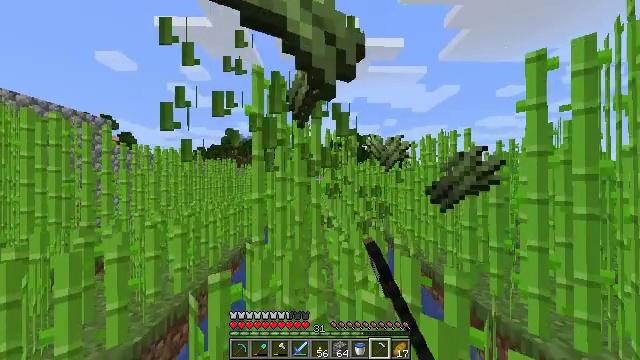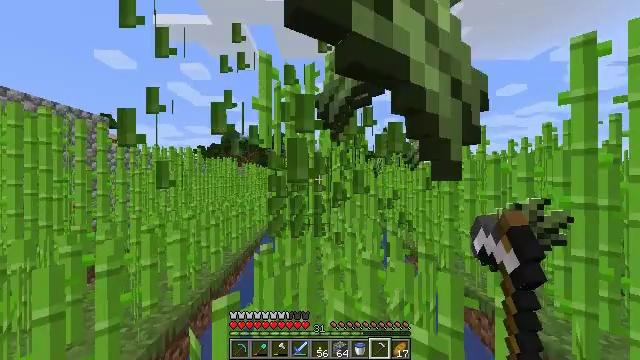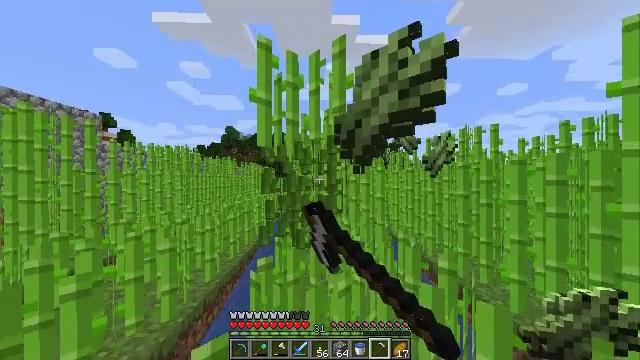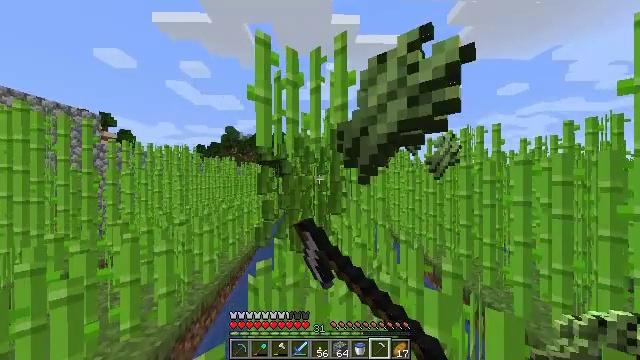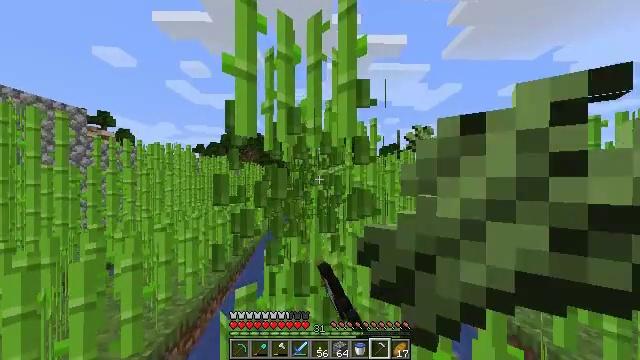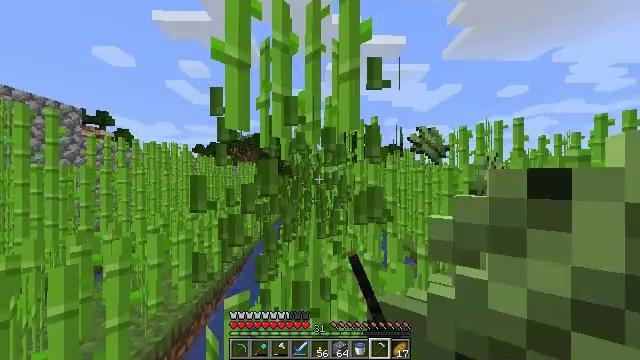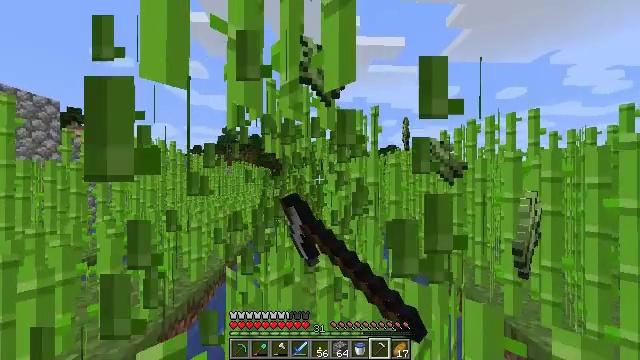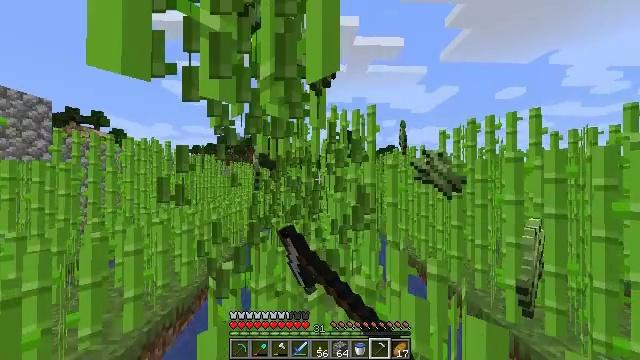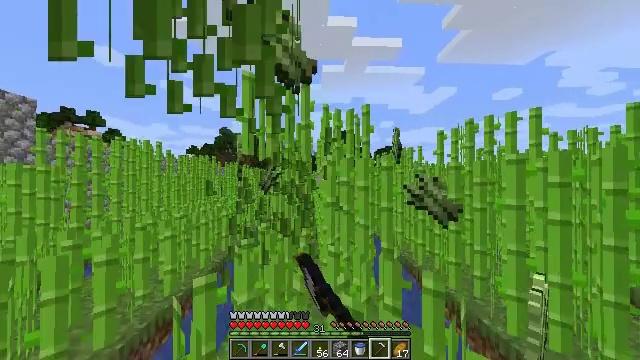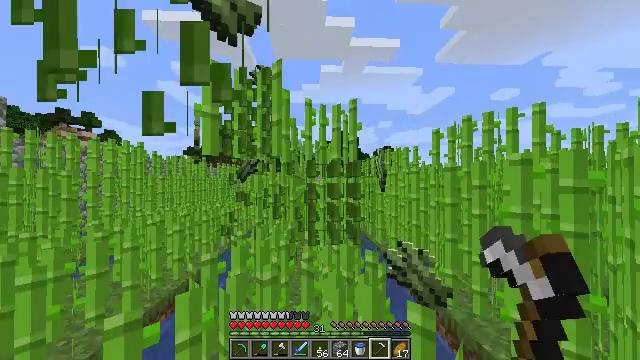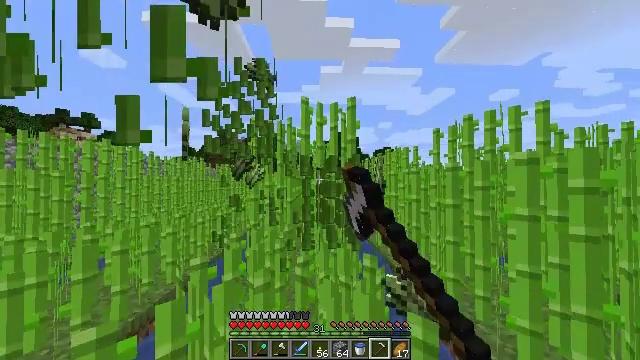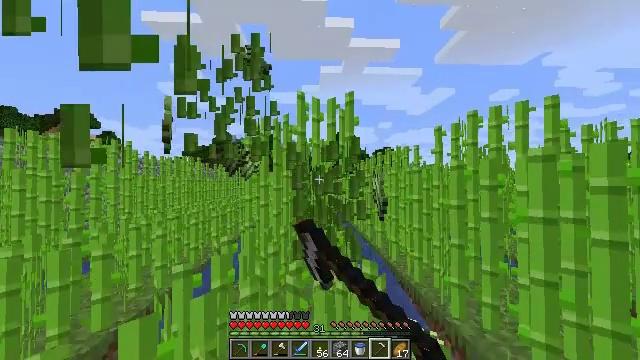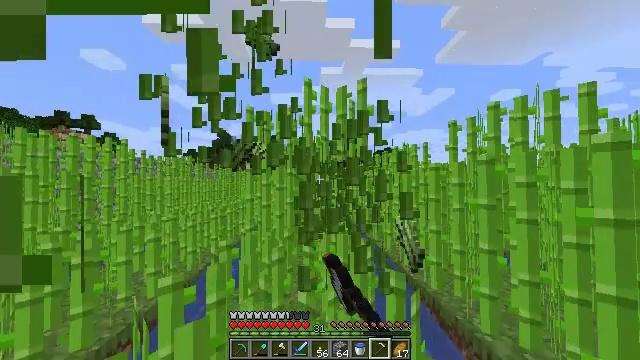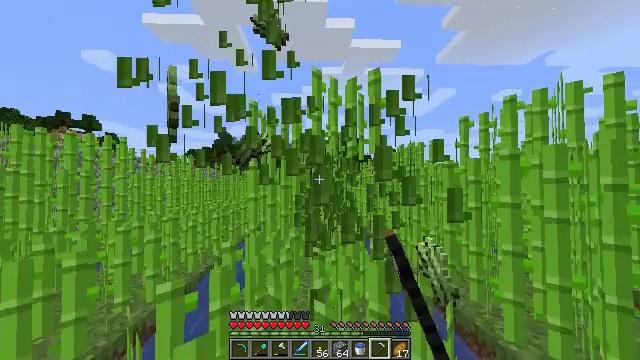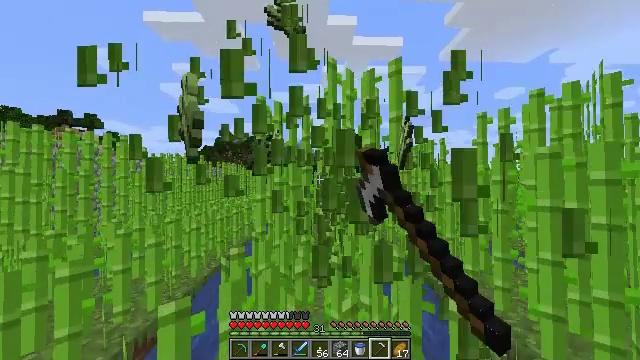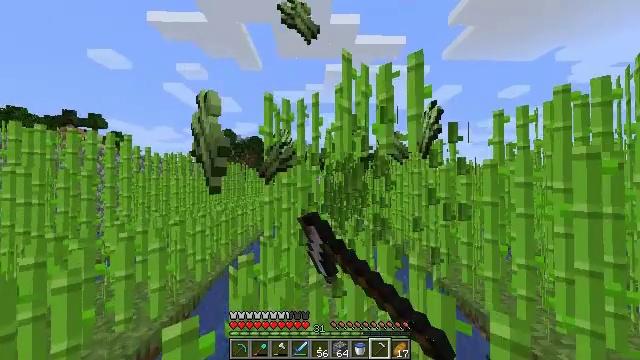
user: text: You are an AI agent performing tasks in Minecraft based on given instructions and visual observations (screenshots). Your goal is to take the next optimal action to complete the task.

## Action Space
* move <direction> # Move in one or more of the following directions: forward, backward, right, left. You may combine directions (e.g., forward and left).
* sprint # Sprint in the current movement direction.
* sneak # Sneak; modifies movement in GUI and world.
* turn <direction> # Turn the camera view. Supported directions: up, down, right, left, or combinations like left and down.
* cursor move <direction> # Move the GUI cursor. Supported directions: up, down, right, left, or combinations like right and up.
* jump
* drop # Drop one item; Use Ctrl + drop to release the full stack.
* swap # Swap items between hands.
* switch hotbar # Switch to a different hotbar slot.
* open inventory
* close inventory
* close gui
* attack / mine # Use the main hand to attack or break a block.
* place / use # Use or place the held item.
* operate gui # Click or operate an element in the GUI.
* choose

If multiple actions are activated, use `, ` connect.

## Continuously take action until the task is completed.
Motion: motion action
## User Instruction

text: Collect sugar cane near water sources.
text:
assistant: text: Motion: move forward, sprint, attack / mine
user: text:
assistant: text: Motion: move forward, sprint, attack / mine
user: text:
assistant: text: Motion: move forward, sprint, attack / mine
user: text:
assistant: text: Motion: move forward, sprint, attack / mine
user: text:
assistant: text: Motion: move forward, sprint, attack / mine
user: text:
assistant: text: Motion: move forward and move right, sprint, attack / mine
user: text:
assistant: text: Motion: move forward and move right, sprint, attack / mine
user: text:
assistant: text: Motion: move forward and move right, sprint, attack / mine
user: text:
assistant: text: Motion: move forward and move right, sprint, attack / mine
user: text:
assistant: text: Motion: move forward, sprint, attack / mine
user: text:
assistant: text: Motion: move forward and move left, sprint, attack / mine
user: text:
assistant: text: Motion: move forward and move left, sprint, attack / mine
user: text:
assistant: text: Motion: move forward and move left, sprint, attack / mine
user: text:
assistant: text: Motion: move forward and move left, sprint, attack / mine
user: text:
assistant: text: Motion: move forward and move left, sprint, attack / mine
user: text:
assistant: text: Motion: move forward, sprint, attack / mine
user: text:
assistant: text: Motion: move forward, sprint, attack / mine
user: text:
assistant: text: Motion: move forward, sprint, attack / mine
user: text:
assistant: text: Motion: move forward and move right, sprint, attack / mine
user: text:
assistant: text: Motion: move forward and move right, sprint, attack / mine
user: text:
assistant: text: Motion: move forward and move right, sprint, attack / mine
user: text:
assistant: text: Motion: move forward and move right, sprint, attack / mine
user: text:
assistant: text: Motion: move forward and move right, sprint, attack / mine
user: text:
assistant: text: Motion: move forward and move right, sprint, attack / mine
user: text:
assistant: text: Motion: move forward, sprint, attack / mine
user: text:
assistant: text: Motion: move forward, sprint, attack / mine
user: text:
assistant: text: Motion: move forward and move left, sprint, attack / mine
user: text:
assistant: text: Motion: move forward and move left, sprint, attack / mine
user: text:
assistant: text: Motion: move forward and move left, sprint, attack / mine
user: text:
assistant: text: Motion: move forward and move left, sprint, attack / mine